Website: macys
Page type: gifting
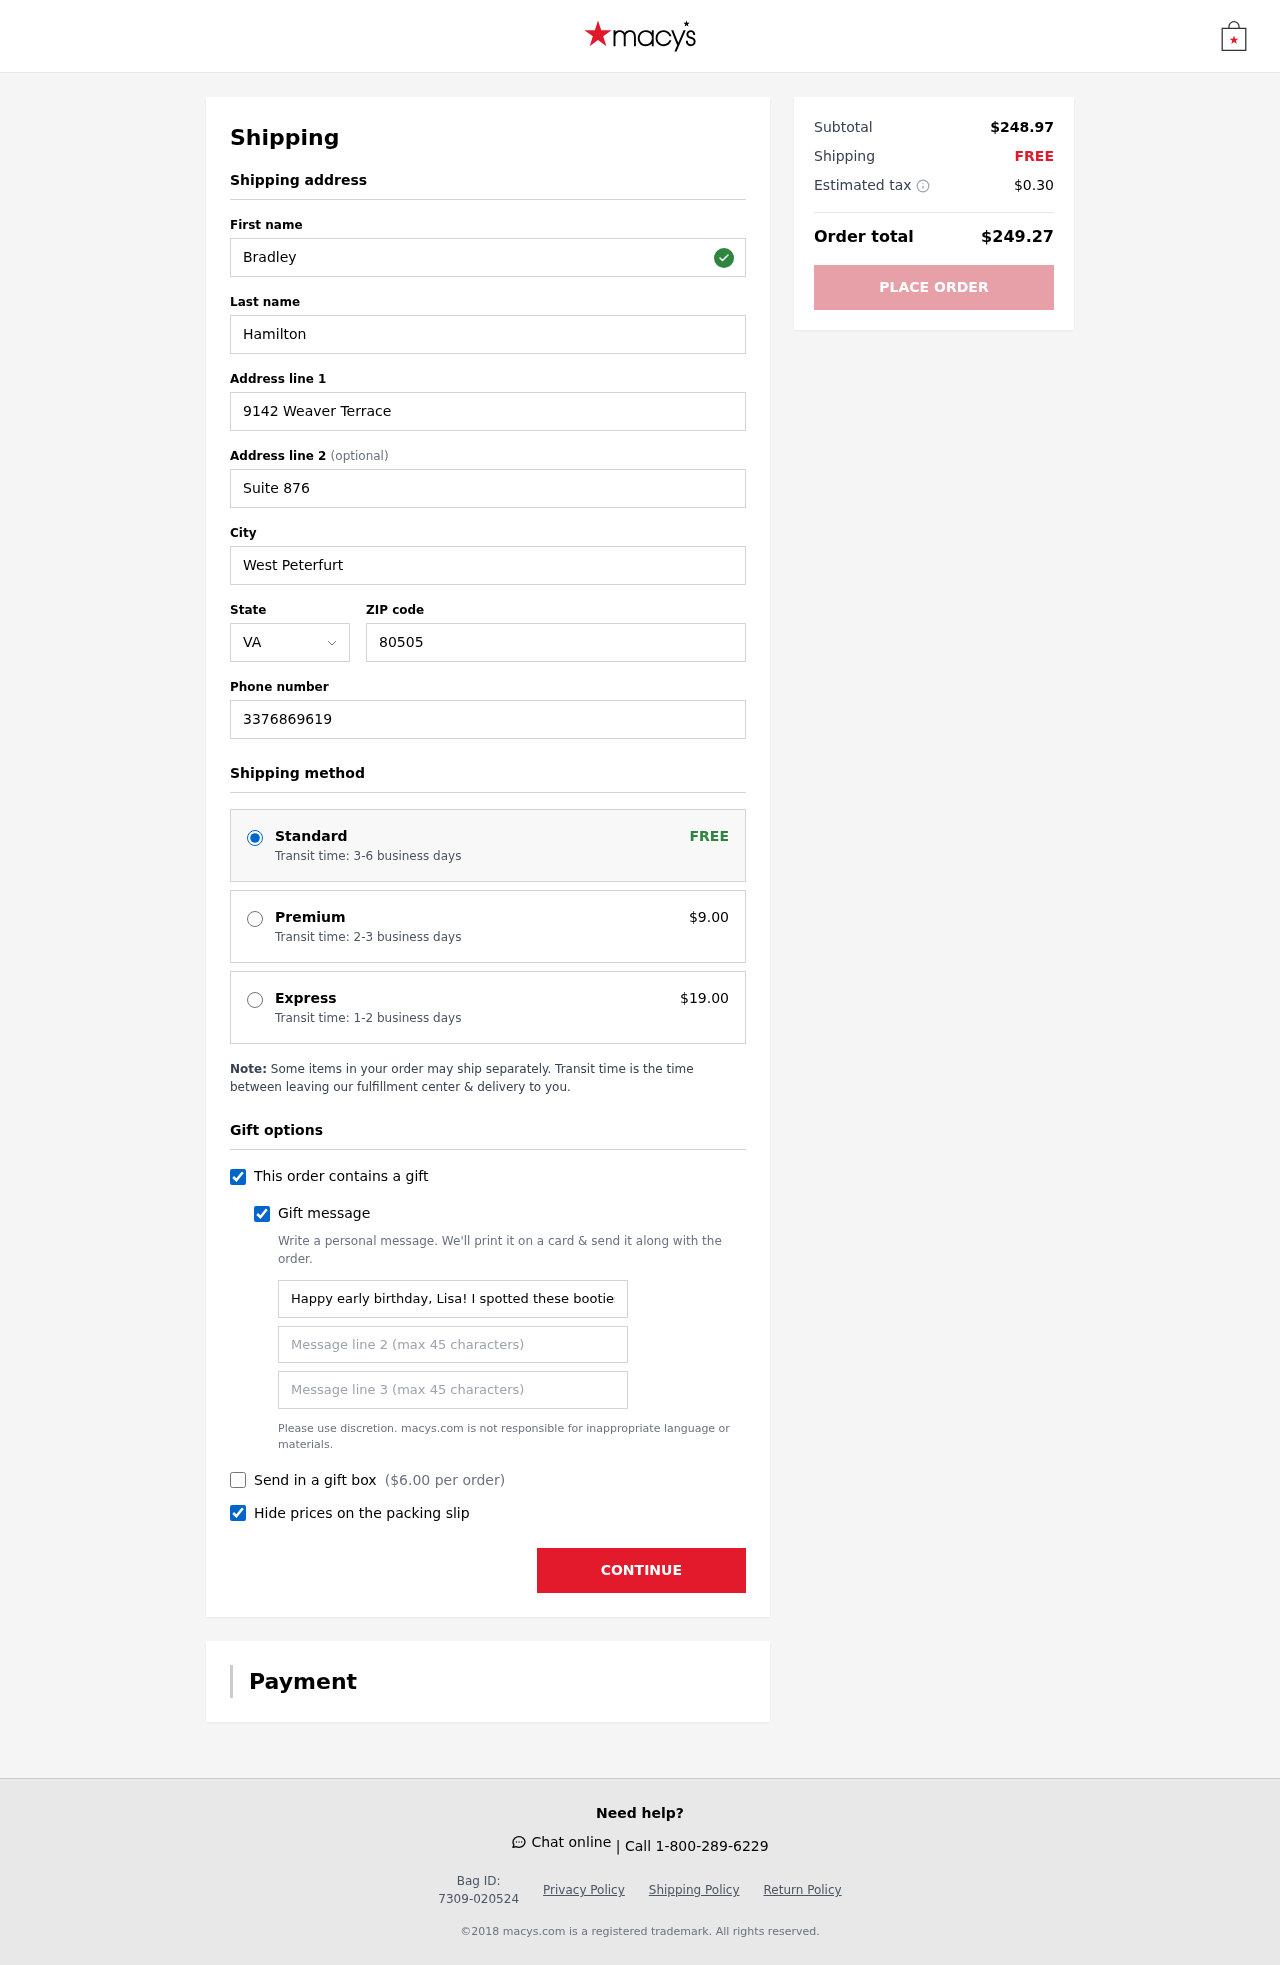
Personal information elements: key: PII_STATE_ABBR
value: VA
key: PII_FIRSTNAME
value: Bradley
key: PII_LASTNAME
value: Hamilton
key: PII_STREET
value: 9142 Weaver Terrace
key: PII_STREET2
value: Suite 876
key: PII_CITY
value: West Peterfurt
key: PII_POSTCODE
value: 80505
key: PII_PHONE
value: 3376869619
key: PII_GIFT_MESSAGE
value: Happy early birthday, Lisa! I spotted these booties and immediately thought of you—perfect for all your fall adventures! Hope they add a little extra sparkle to your special day.  Bradley
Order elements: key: ORDER_SHIPPING_STANDARD
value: Transit time: 3-6 business days
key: ORDER_SHIPPING_PREMIUM
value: Transit time: 2-3 business days
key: ORDER_SHIPPING_PREMIUM_PRICE
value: $9.00
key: ORDER_SHIPPING_EXPRESS
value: Transit time: 1-2 business days
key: ORDER_SHIPPING_EXPRESS_PRICE
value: $19.00
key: ORDER_GIFT_BOX_PRICE
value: $6.00
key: ORDER_SUBTOTAL
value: $248.97
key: ORDER_SHIPPING_COST
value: FREE
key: ORDER_TAX
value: $0.30
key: ORDER_TOTAL
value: $249.27